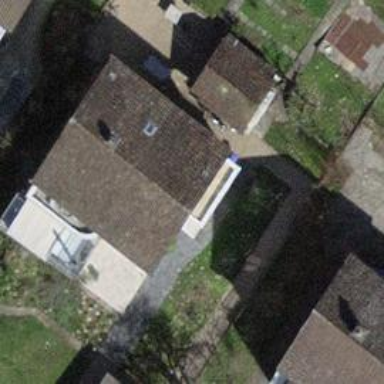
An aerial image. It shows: Building with tile roof.